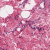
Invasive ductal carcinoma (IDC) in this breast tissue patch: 0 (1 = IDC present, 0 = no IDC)